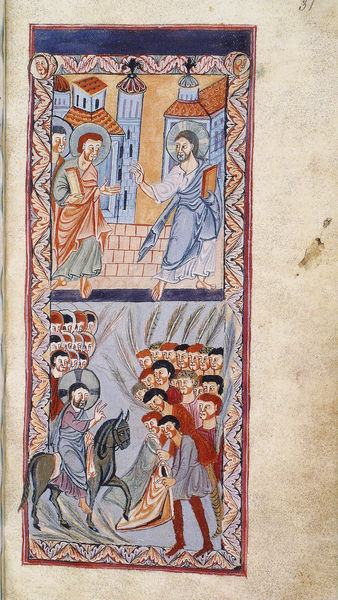
Titel: Prümer Tropar
Institution: Paris, Bibliothèque Nationale
Schlagwörter: blau, hand, grün, menschen, stadt, grau, weiss, dach, haus, rot, muster, ornament, rahmen, gold, blatt, esel, pferd, reiter, turm, mauer, kuppel, palmwedel, kreuz, palmzweige, heiligenschein, christus, jesus, ostern, segnen, heilige, apostel, buchmalerei, einzug, palmsonntag, buchmalereio